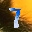
Label: 7